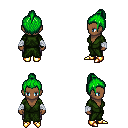
a pixel art fantasy rpg character, female body template, human, dark skin, green robe, metal pants, green short topknot hairstyle, white cloth bandages, gold boots, four views (front, back, left, right), 2x2 character sprite sheet, small pixel art, hard edges, no anti-aliasing